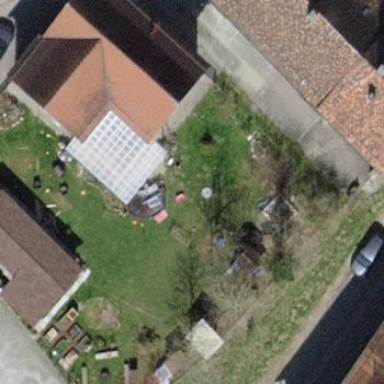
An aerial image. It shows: Simple house.